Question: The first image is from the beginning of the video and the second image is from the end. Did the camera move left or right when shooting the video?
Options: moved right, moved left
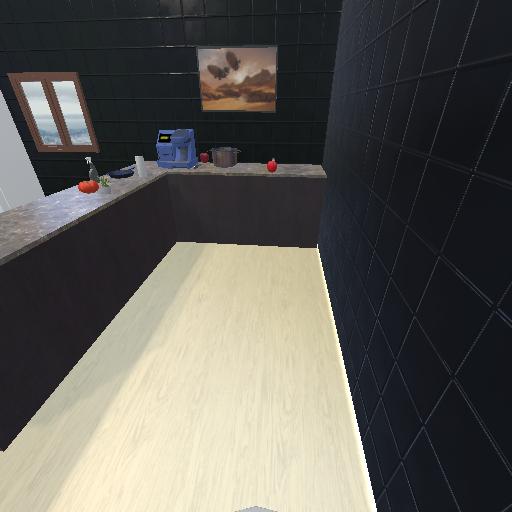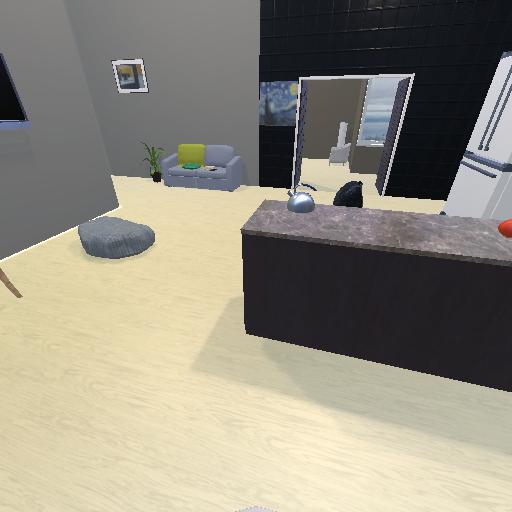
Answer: moved right